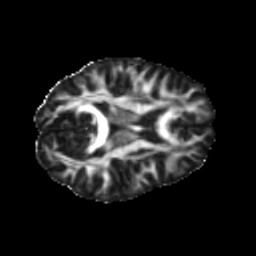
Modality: FA
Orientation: axial
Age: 41
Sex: female
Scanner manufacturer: ge
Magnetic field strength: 3 T
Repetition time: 7.8 s
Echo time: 0.0606 s